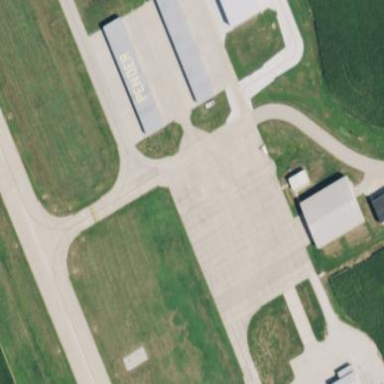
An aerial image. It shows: Apron at the airport.